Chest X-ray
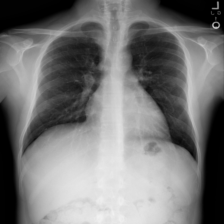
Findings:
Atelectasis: negative
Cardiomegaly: negative
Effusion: negative
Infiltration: negative
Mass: negative
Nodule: negative
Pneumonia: negative
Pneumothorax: negative
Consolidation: negative
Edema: negative
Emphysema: negative
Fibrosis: negative
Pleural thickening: negative
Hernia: negative